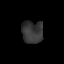
Tissue: prostate
Cell type: T cells
Senescence score: 0.3194
Nuclear area (px): 463
Mean DAPI intensity: 55.594